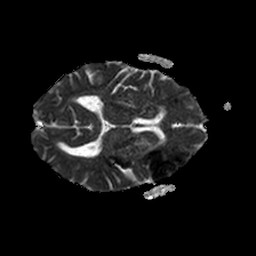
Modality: ADC
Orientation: axial
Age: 75
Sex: female
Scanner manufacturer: philips
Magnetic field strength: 1.5 T
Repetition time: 3.4 s
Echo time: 0.06922 s